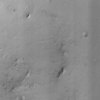
Label: not_dusty